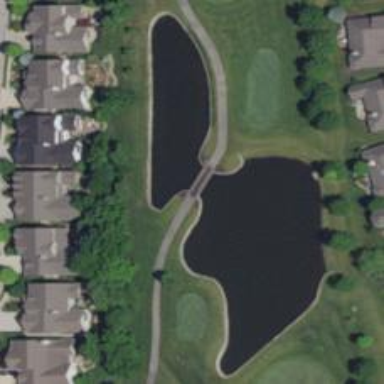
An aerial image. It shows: Service road with bridge used as golf cart path.